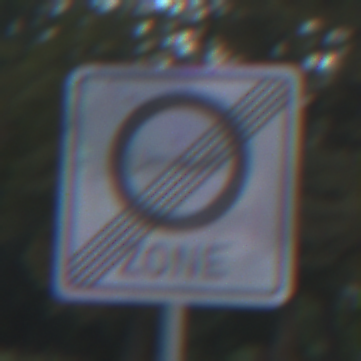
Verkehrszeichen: EndeUmweltzone
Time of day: SunriseSunset
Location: Outdoor (Urban)
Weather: Clear
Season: NotSpecified
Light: Natural